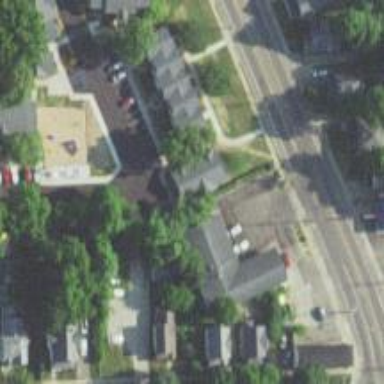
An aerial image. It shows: Convenience shop.